Question: I am doing accessibility stuffs in my prototype pages. Here is the scenario i am trying to do.
As part of accessibility process, when I press the enter button while 'Gary Horsley' (blue color marked) hyperlink get focused, the popup window should get invoked as you can see in the below illustration.

This part I have done. The thing I want to do is, again when I press the close button of the popup window, the focus return back to respective link where I used to show the popup window.
The same thing needs to be followed for all links i.e. when I press 'John Doe' hyperlink, popup window will get opened up with respective unique content. Again when I close that popup window, the focus should get back to 'John Doe'.
How can I do this by jQuery? Anyone can guide me?
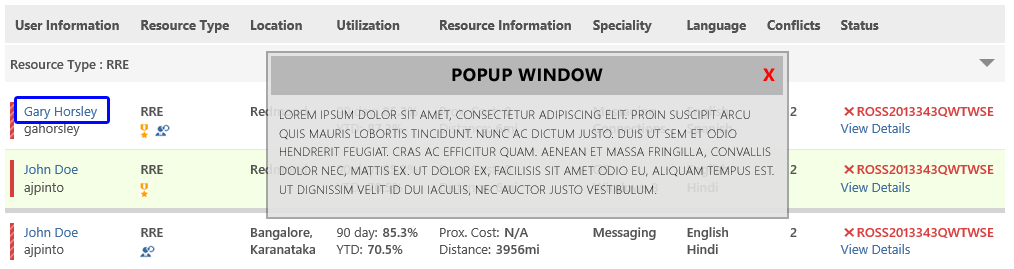
Answer: use a global variable to hold the last element id and change focus to it on closing popup
'''
var lastIndex = null;
$(".nameField").click(function() {
lastIndex = this.id;
showPopup();
});
$(".closePopup").live("click", function() {
hidePopup();
$("#" + lastIndex).focus();
});
'''